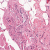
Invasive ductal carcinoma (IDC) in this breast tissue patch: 0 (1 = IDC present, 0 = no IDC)